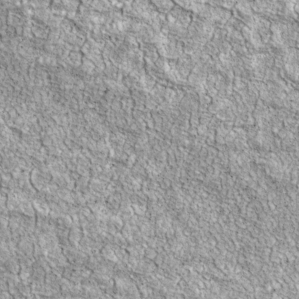
Label: non_frost